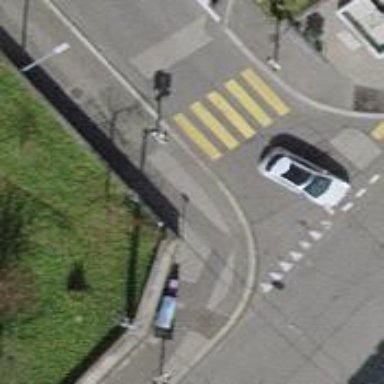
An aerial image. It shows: Kerb barrier.